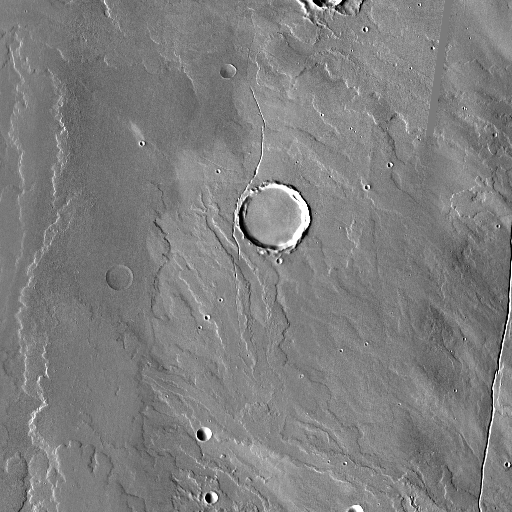
Crater classes present: Background, Other, Buried